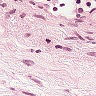
Metastatic tissue present: no